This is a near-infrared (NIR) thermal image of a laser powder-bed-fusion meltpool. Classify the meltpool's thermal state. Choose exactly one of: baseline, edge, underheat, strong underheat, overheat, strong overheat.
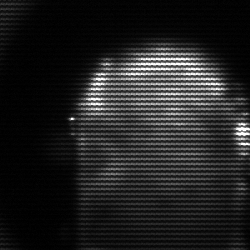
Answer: baseline